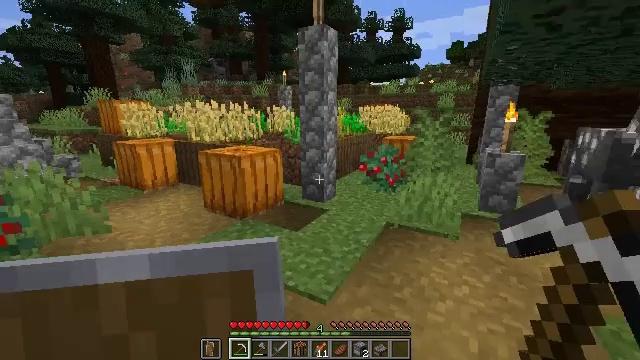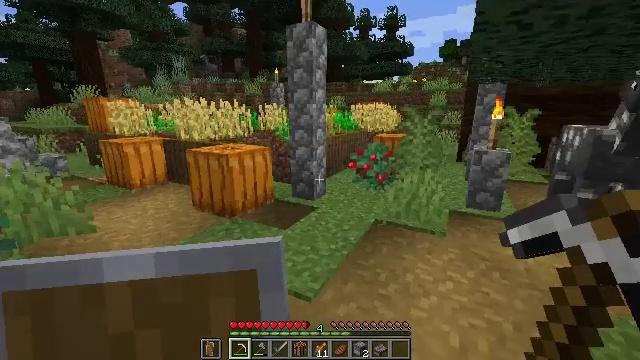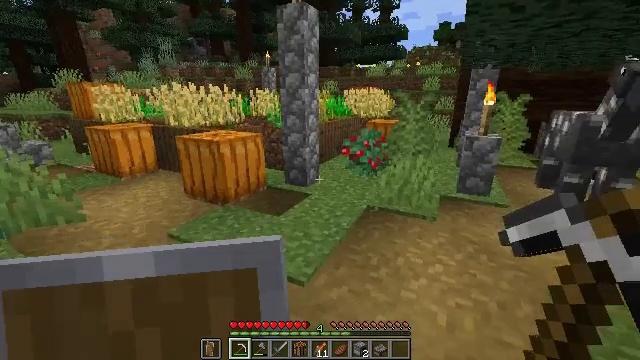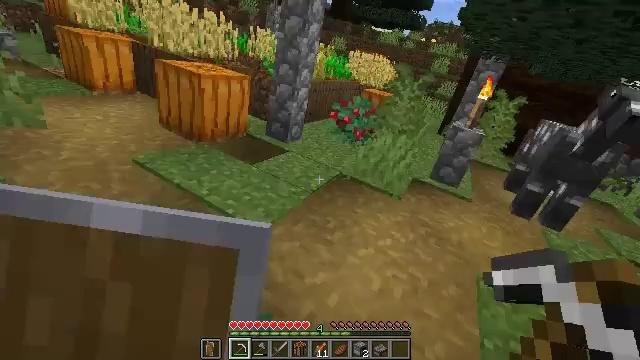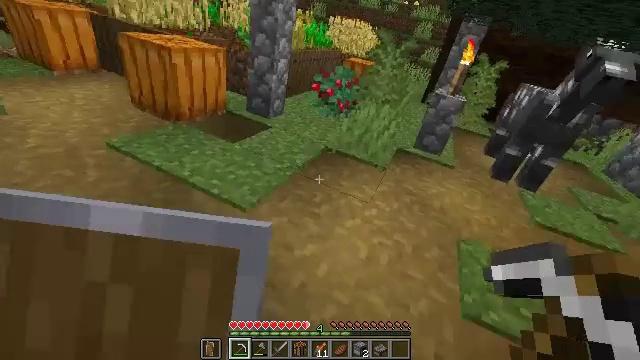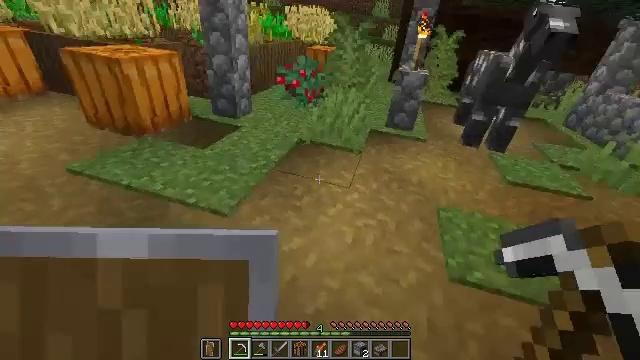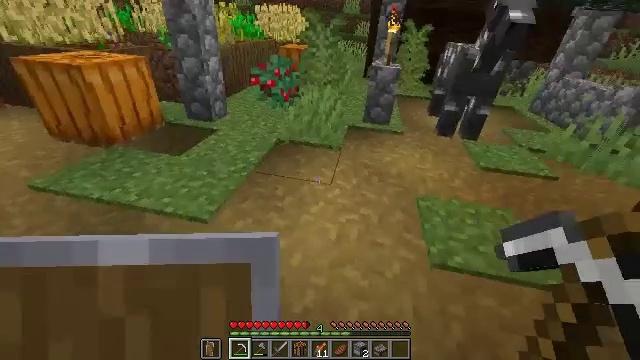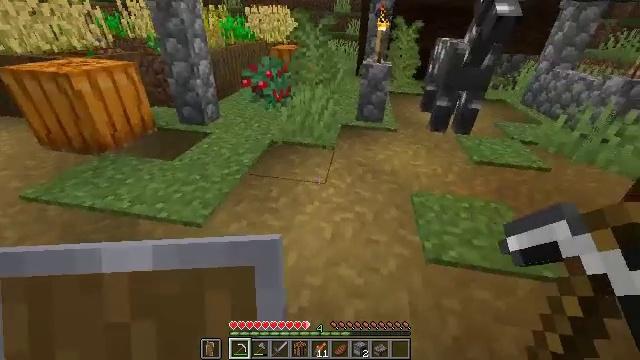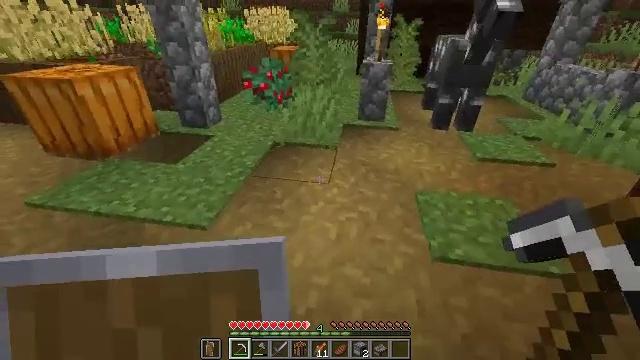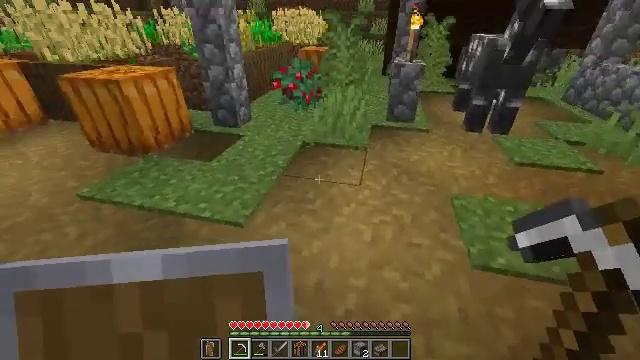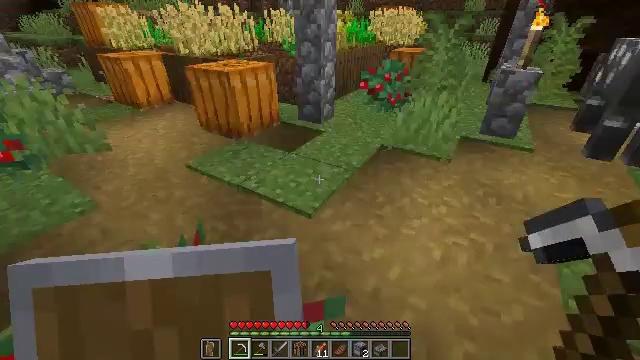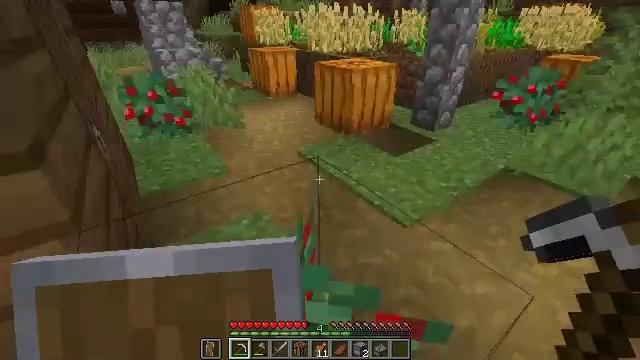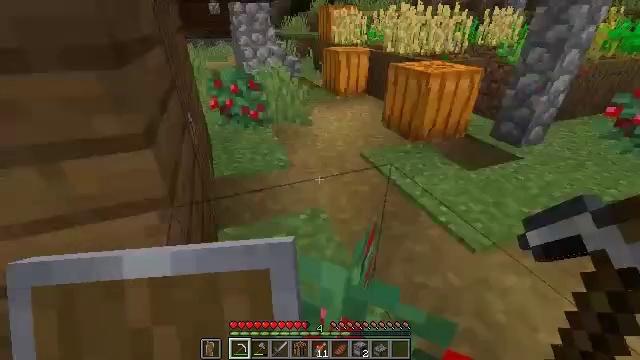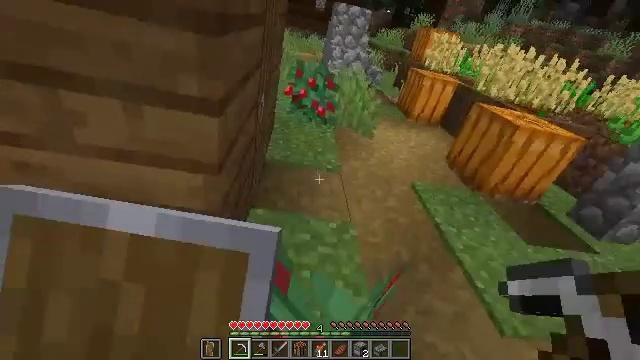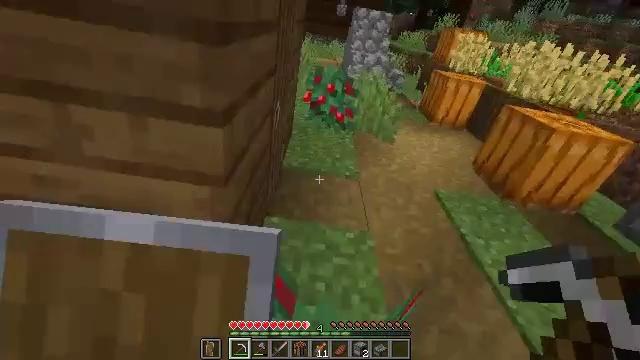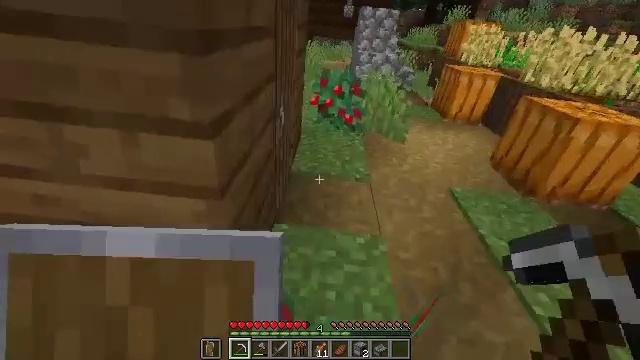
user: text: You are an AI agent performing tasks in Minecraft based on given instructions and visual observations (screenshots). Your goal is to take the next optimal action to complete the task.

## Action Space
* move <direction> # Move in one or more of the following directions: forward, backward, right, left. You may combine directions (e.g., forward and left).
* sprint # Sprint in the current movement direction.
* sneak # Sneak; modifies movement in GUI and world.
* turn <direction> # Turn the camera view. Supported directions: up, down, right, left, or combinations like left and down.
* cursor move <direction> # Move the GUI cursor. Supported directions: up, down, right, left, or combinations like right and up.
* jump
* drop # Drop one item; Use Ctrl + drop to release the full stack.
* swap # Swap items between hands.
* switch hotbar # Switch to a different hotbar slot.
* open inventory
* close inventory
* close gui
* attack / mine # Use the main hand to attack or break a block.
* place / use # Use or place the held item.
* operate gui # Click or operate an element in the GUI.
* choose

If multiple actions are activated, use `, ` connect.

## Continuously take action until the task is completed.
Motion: motion action
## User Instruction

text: Clear the sweet berry bush to collect the sweet berries.
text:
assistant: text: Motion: move right, turn right
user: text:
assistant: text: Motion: move right, turn right and down
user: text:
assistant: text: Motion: move right, turn right and down
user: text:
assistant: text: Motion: move right, turn right and down
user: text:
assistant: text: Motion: move right, turn right and down
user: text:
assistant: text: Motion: move right, turn right
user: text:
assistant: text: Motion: move right
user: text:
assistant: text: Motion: move left
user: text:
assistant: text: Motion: move left, turn left
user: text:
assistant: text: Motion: move left, turn left
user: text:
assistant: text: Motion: move left, turn left
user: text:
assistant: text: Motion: move forward and move left, turn left
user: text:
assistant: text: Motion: move forward and move left, turn left
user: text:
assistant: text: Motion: move forward and move right, turn left
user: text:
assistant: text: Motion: move forward and move right, turn left
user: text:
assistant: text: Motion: move forward and move right, turn left
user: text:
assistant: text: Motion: move forward and move right, turn left
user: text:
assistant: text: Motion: move forward and move right, turn left
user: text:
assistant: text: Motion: move forward and move right, turn left
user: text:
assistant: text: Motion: move forward and move right
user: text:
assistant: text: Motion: move forward and move right
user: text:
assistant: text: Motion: move forward and move right
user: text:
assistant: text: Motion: move forward and move right, turn left
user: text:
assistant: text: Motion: move forward and move right, turn left
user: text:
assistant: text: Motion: move forward and move right, turn left
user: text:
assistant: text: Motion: move forward and move right, turn left
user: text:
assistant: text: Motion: move forward and move right, turn left
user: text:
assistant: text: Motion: move forward and move right, turn left and up
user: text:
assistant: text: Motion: move forward and move right, turn left
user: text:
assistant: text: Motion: move forward and move right, turn left and up